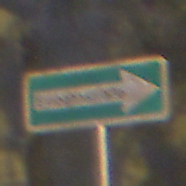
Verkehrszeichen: EinbahnstrasseRechtsweisend
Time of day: Night
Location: Outdoor (Suburban)
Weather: PartlyCloudy
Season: NotSpecified
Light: Artificial